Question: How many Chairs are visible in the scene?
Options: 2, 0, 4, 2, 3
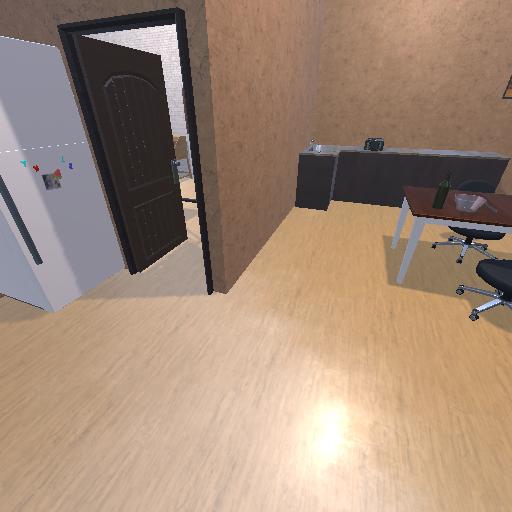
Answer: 2